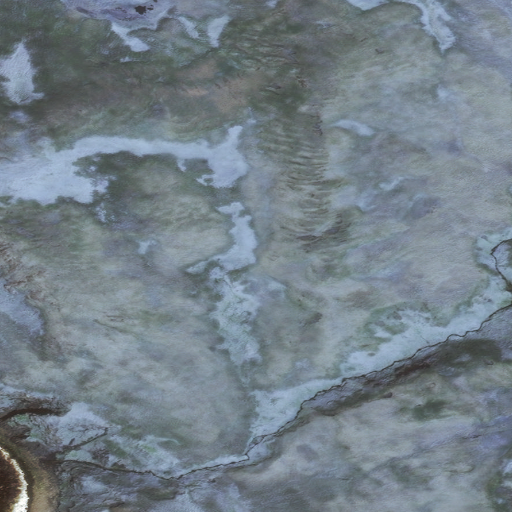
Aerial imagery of cape in Alaska named Whale Point containing only unknown